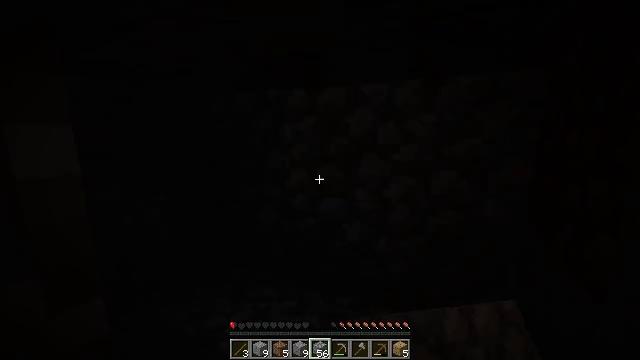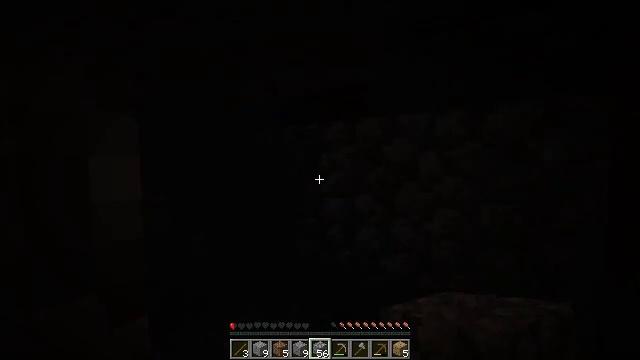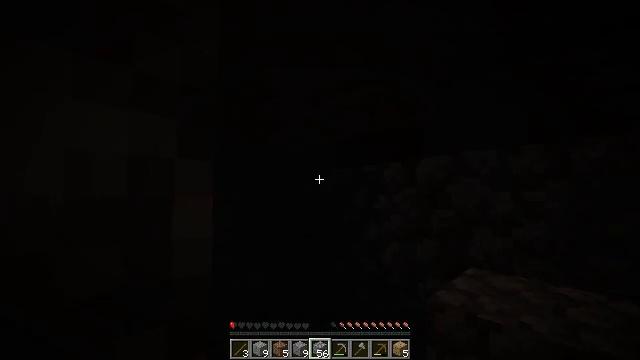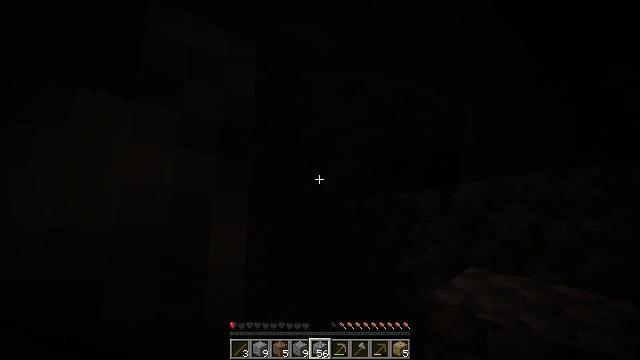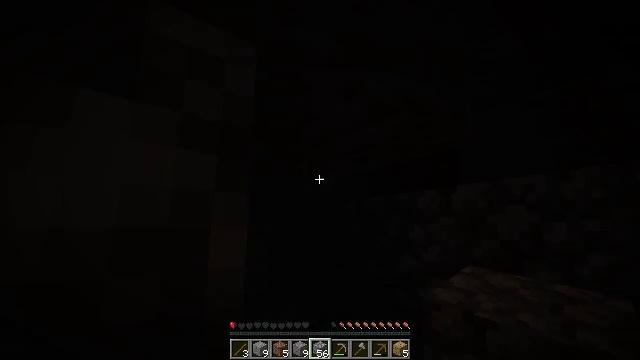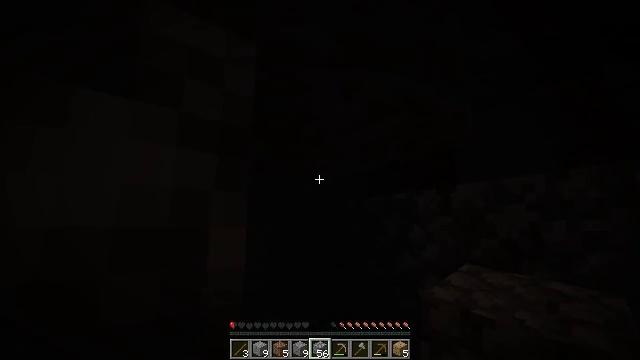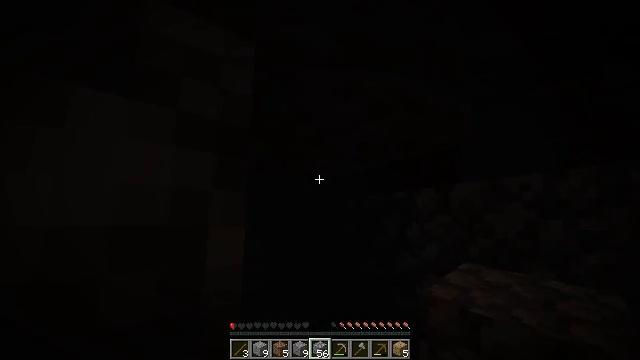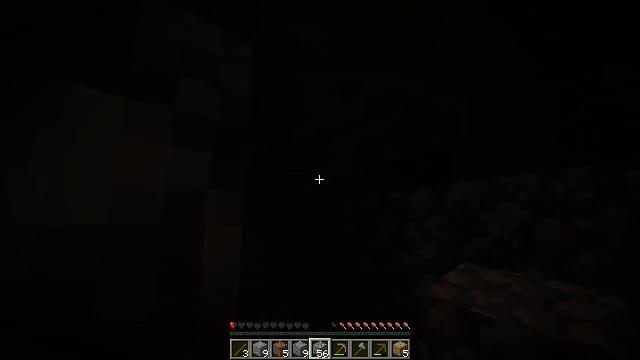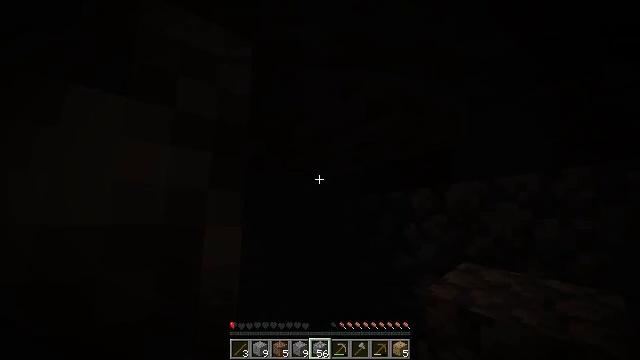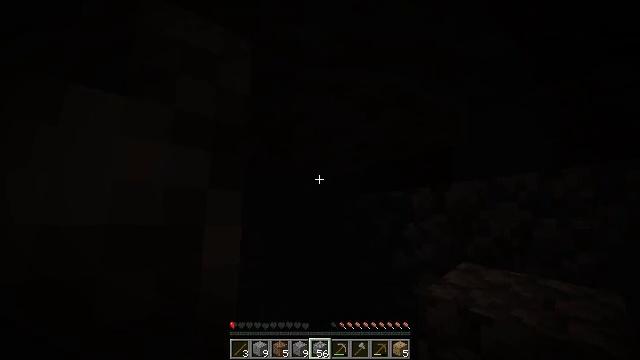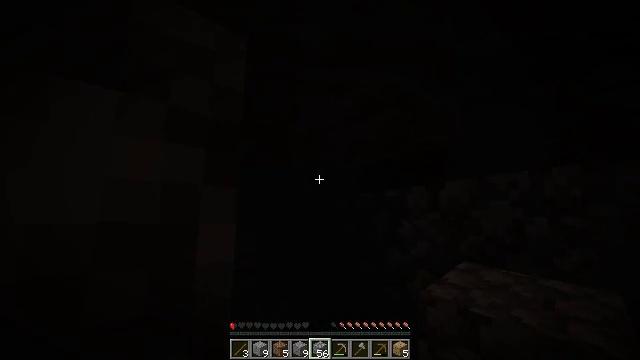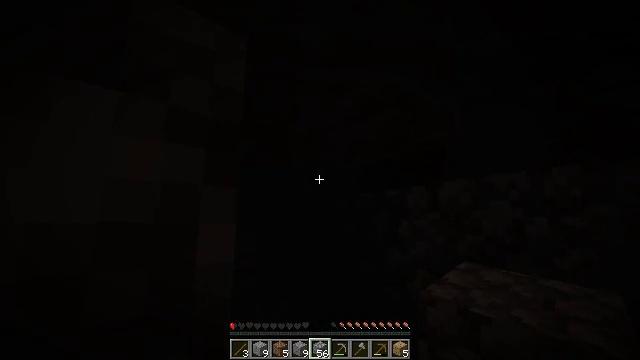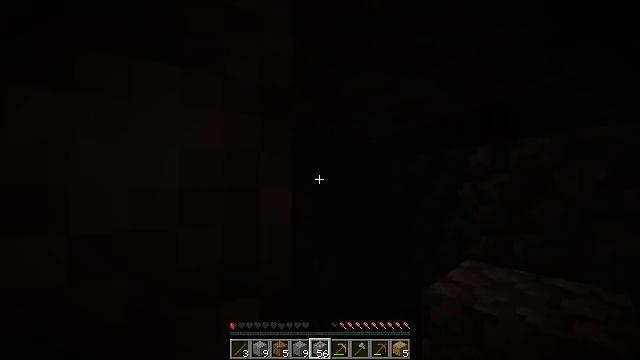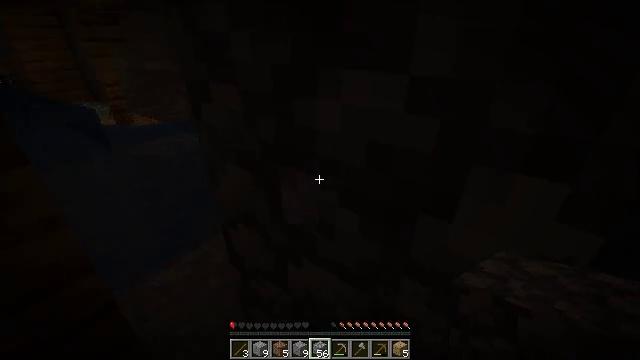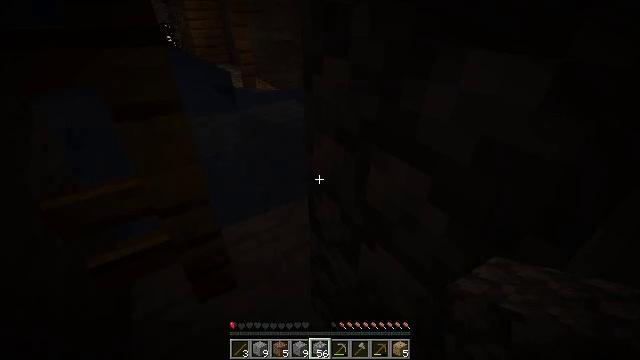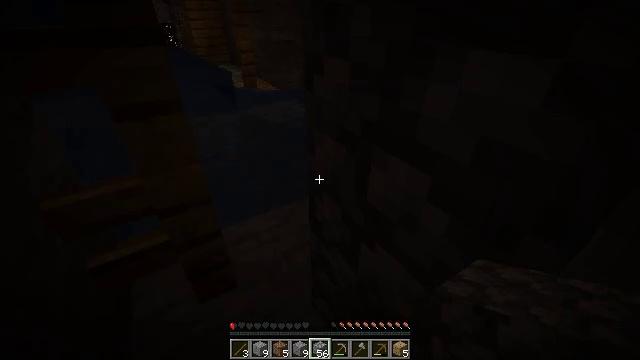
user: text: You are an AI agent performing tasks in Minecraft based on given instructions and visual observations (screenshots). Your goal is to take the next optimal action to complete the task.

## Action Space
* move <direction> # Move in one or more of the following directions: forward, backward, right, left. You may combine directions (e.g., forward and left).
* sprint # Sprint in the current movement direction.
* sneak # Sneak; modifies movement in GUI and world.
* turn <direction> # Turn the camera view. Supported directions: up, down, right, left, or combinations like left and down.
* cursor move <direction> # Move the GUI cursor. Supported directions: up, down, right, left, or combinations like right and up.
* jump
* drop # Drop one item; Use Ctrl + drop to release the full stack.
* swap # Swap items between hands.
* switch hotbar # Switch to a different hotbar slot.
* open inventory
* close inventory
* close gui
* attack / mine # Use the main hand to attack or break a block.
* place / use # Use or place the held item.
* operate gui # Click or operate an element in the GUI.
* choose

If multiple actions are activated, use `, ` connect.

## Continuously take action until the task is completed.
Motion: motion action
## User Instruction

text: Remove the oak fence from its place.
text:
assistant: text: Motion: turn left and up
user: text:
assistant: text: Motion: turn left and up
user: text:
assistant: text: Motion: turn left and up
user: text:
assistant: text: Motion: no_op
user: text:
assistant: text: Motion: no_op
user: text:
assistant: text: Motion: no_op
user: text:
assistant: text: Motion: no_op
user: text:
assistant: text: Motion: no_op
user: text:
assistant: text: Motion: no_op
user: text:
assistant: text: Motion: turn right
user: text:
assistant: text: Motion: no_op
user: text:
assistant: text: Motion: turn left and down
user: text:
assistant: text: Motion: turn left and down
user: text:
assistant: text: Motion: turn left and down
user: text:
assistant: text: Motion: no_op
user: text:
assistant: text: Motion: no_op
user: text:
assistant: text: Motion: no_op
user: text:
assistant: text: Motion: no_op
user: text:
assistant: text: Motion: no_op
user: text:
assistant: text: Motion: no_op
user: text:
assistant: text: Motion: no_op
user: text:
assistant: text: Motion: no_op
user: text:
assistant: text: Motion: no_op
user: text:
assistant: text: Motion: no_op
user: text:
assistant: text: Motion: no_op
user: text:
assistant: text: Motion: no_op
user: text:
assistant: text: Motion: no_op
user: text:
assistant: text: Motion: open inventory
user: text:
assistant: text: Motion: open inventory
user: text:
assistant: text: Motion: open inventory